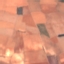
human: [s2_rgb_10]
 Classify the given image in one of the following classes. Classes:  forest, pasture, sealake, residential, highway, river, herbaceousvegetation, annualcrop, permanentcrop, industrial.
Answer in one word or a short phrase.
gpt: PermanentCrop